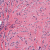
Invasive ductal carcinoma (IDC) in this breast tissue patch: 1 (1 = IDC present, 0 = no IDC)